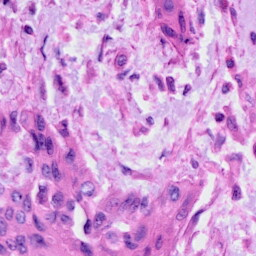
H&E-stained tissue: Cervix